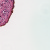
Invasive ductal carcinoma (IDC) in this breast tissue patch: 0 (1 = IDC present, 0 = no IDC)